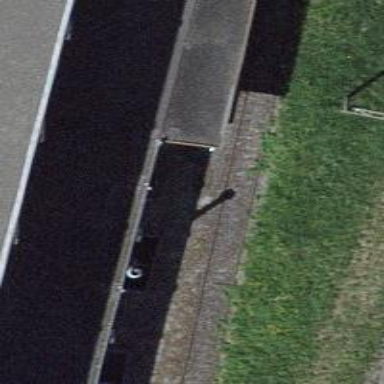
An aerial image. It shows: Abandoned railway spur with one track.